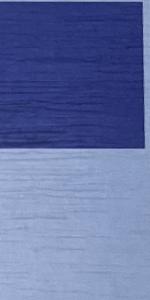
Label: Empty